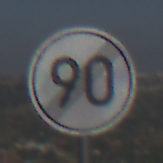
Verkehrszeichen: EndeGeschwindigkeit90
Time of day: Midday
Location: Outdoor (Nature)
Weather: PartlyCloudy
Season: NotSpecified
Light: Natural